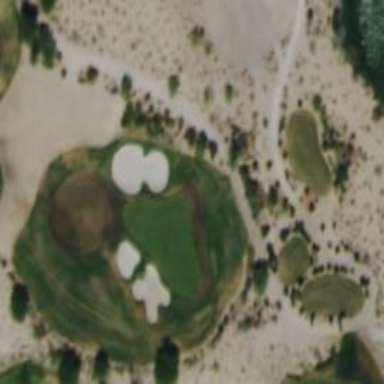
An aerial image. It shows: Rough area on grassy golf course.